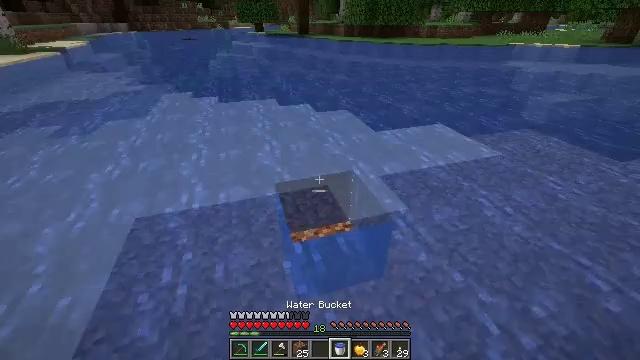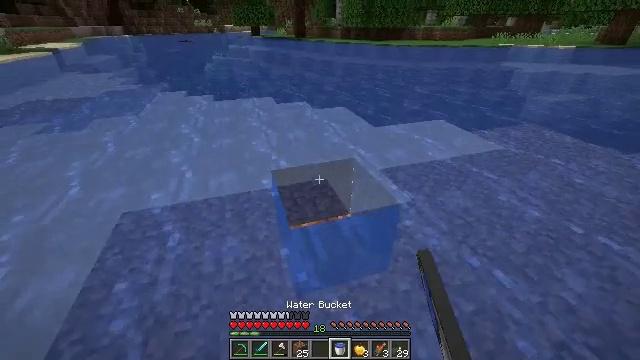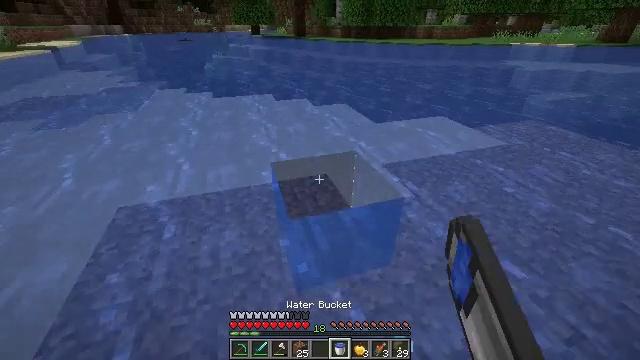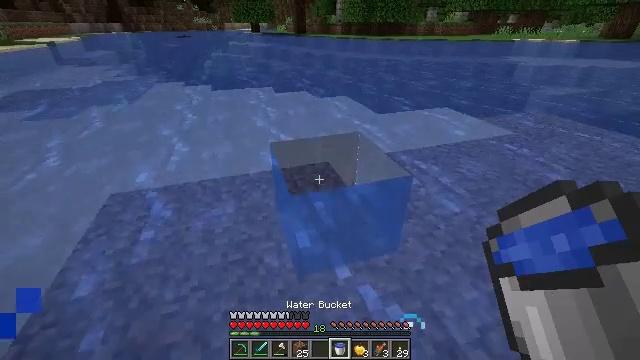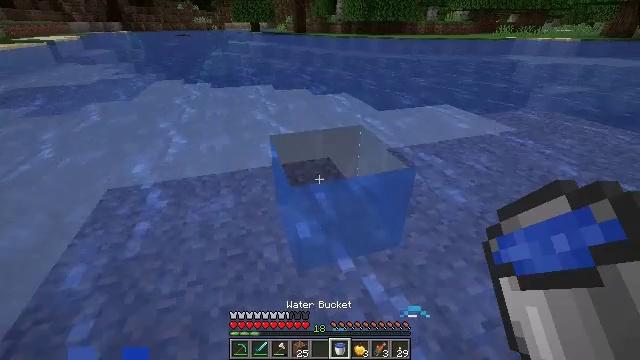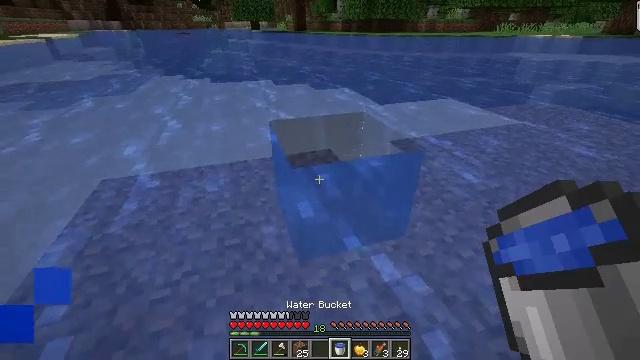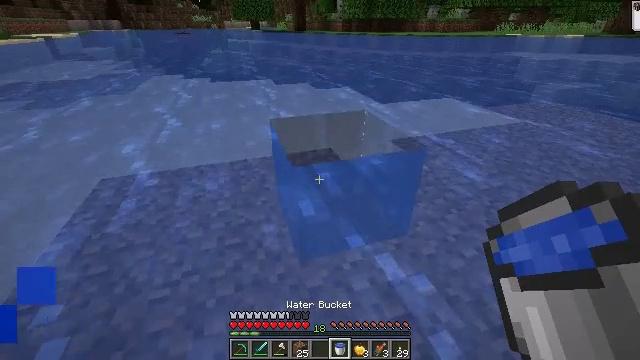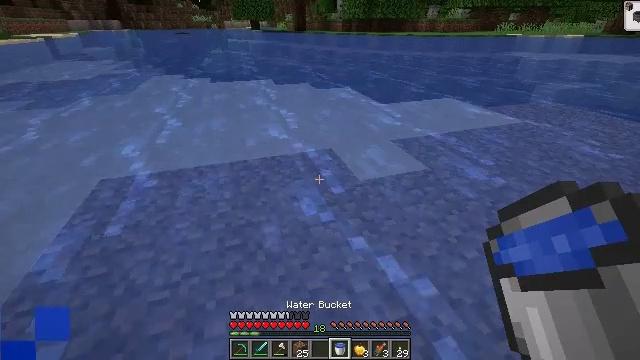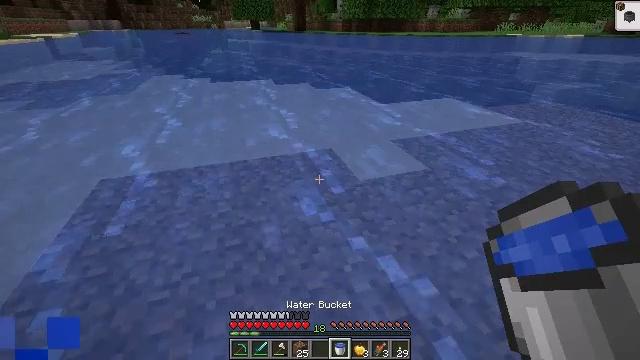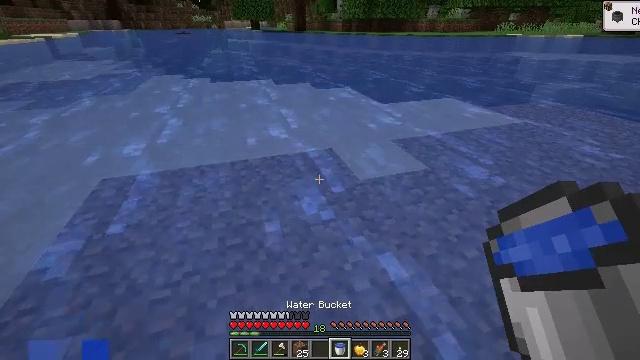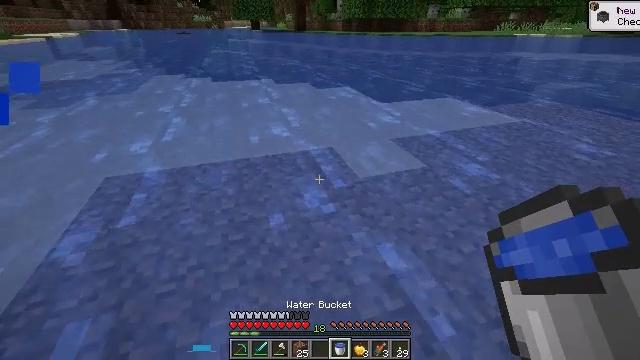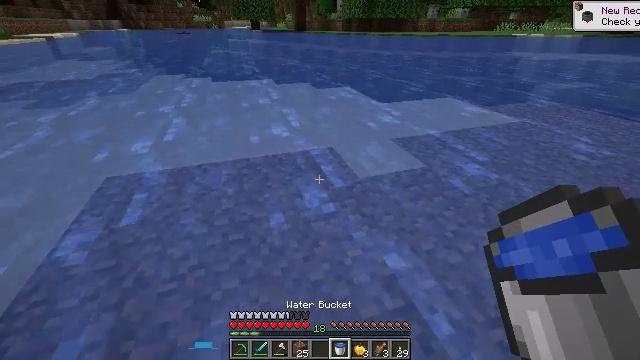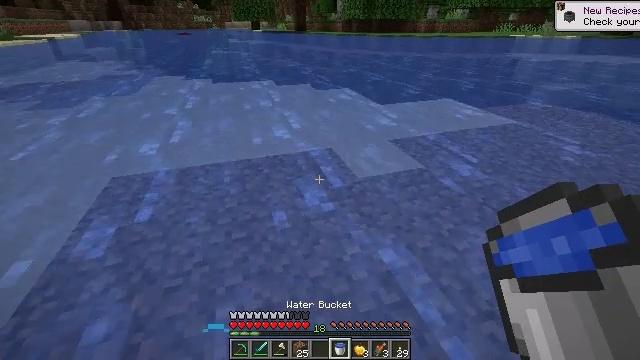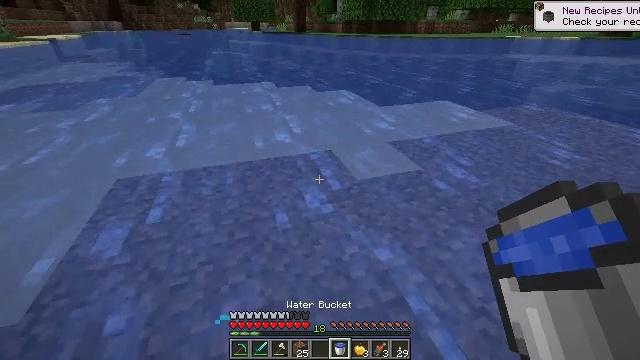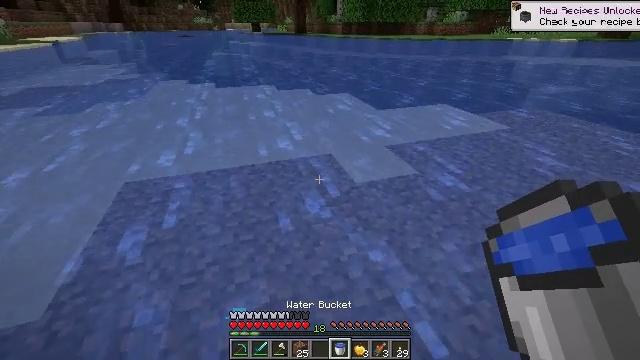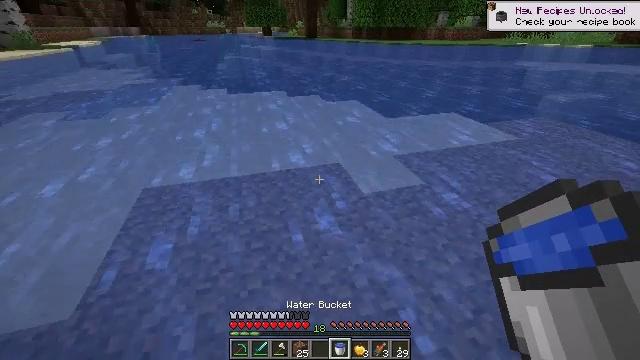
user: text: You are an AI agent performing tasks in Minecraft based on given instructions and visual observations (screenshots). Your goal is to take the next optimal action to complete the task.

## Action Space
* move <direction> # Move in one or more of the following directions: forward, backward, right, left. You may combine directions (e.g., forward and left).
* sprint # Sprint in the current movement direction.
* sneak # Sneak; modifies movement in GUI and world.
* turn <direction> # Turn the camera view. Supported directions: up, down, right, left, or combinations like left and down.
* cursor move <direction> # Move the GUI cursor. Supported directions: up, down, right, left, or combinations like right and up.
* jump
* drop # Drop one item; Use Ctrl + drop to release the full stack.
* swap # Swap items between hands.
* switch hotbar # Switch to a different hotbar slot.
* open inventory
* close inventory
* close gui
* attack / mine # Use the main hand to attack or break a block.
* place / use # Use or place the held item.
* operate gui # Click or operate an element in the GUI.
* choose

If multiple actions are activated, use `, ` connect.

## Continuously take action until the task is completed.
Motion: motion action
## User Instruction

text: Craft a chest.
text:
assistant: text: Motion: turn up
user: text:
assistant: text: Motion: no_op
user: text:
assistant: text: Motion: no_op
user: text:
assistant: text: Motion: no_op
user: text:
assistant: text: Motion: no_op
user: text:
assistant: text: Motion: no_op
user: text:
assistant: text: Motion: no_op
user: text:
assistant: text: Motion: move back
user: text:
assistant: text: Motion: move back
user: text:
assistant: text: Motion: move back
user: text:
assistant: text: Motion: move back, jump
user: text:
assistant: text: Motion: move back, jump
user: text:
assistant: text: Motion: move back, jump
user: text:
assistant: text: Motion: move back, jump
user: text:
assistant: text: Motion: move back, sprint, turn left, jump
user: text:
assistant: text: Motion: move back, sprint, turn left, jump
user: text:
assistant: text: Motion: move back, sprint, turn left and up, jump
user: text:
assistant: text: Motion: move back, sprint, turn left and up, jump
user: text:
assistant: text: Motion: move back, sprint, turn left and up, jump
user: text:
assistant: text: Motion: move back, sprint, jump
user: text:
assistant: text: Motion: move back, sprint, jump
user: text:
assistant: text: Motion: move back, sprint
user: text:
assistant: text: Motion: move back, sprint
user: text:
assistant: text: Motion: move back, sprint
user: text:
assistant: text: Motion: move back
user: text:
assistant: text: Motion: no_op
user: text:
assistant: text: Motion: no_op
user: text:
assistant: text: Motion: turn left
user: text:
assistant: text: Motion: no_op
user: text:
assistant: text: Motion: turn right and up